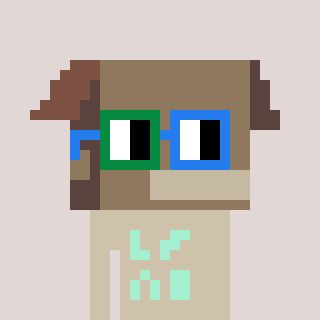
a pixel art character with square green and blue glasses, a box-shaped head and a bege-colored body on a warm background